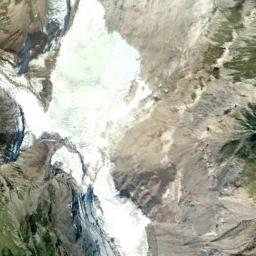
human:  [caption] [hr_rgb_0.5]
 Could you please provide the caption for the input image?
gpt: There is snow on the part of the snowberg .